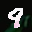
Label: 9